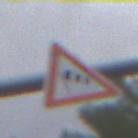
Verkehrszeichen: SeitenwindVonLinks
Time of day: Midday
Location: Outdoor (Suburban)
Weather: Overcast
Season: NotSpecified
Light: Natural